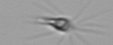
Label: Calciopappus